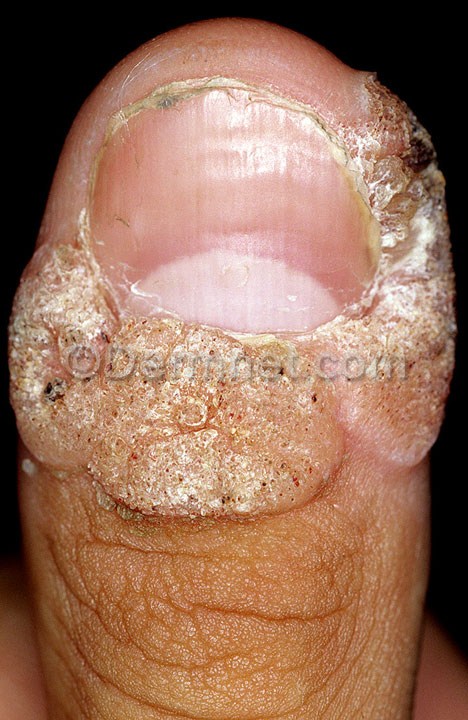
Disease: Nail Fungus and other Nail Disease